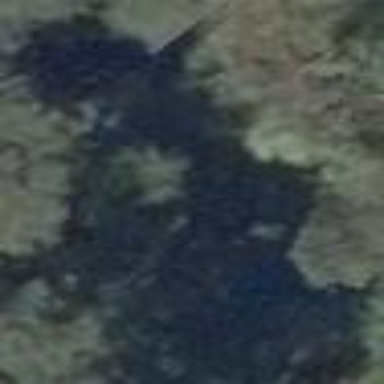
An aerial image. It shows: Pond with natural water.